Question: When i type in the command: 'Select * from user;' I get this:
So i can't really read anything in it? How come this happens? It happens in both Virtual Box and VMwarestation.
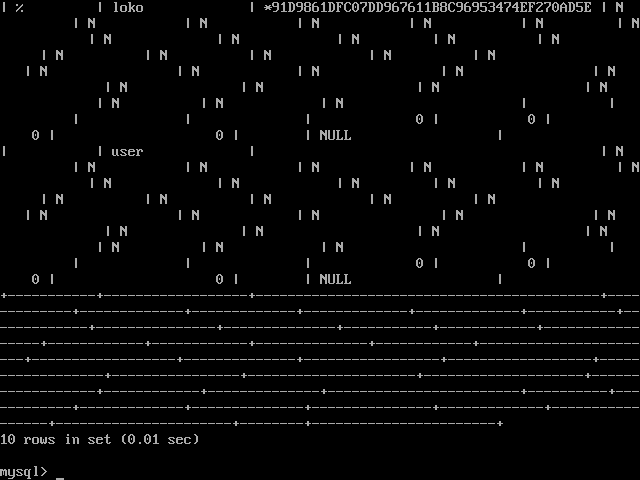
Answer: This is the normal output, and you will get this whatever the environment. The output is wider than your console, and each line of the output spans on multiple lines on your terminal.
Suggestions:
1. Try selecting less columns: SELECT user, name FROM mysql.user
2. Try the (case-sensitive) \G terminator (instead of ;).
3. Send this to a text file and read it in your favourite text editor:
or